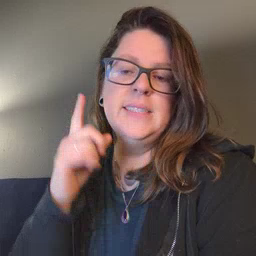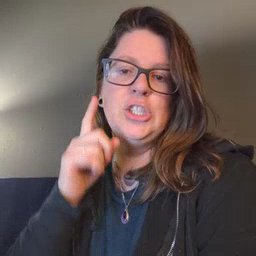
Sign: hear